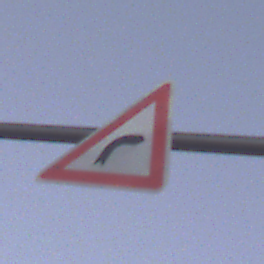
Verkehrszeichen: KurveRechts
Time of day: SunriseSunset
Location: Outdoor (Suburban)
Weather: PartlyCloudy
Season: NotSpecified
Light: Natural